You are looking at the envelope spectrum of a bearing's vibration signal. The marked vertical lines are the theoretical fault frequencies for the outer race, inner race, rolling elements, and cage. Based on the visible evidence, which condition applies: normal, inner_race, outer_race, ball?
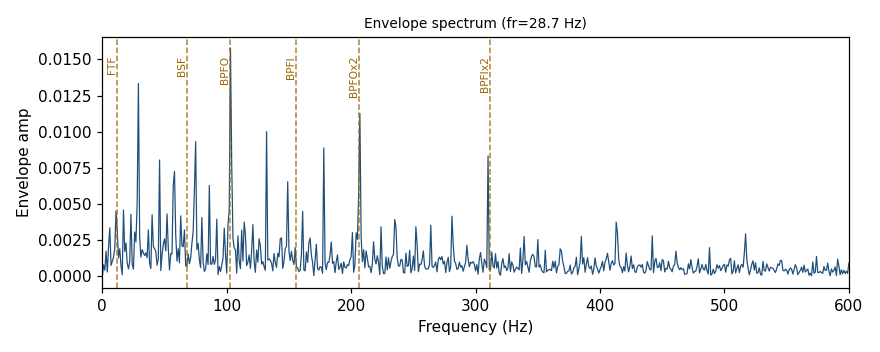
Answer: outer_race